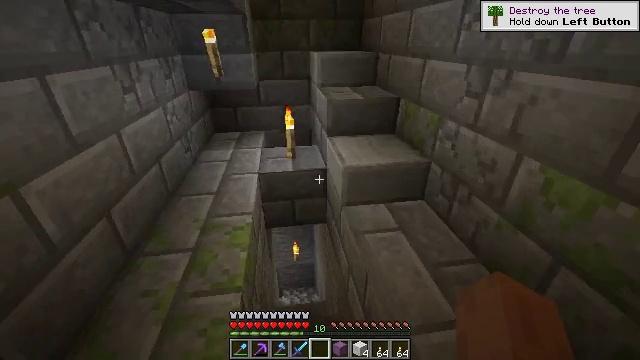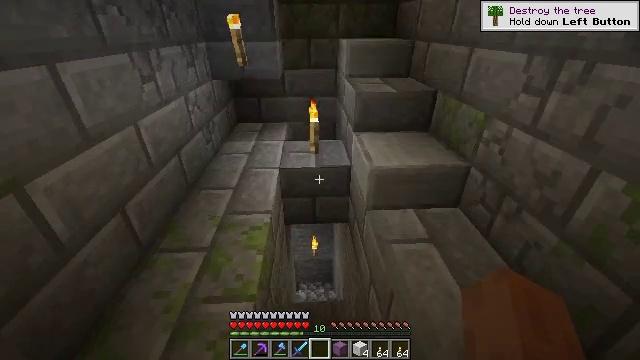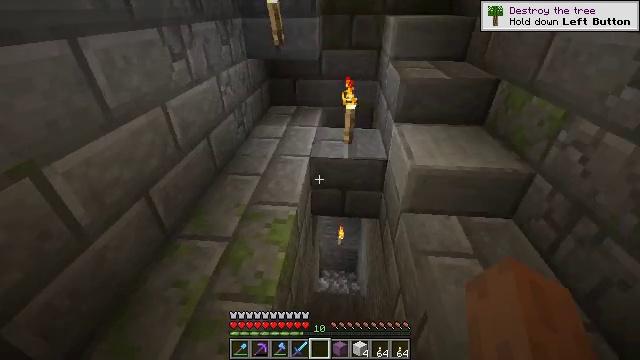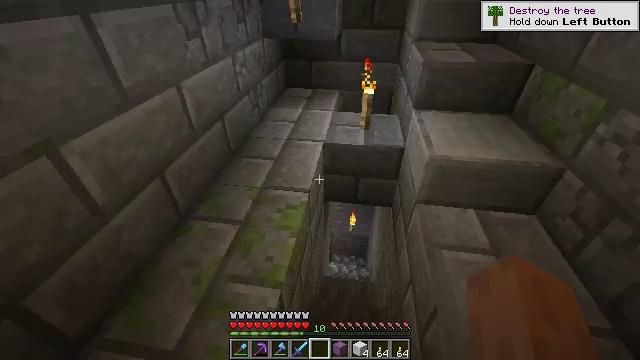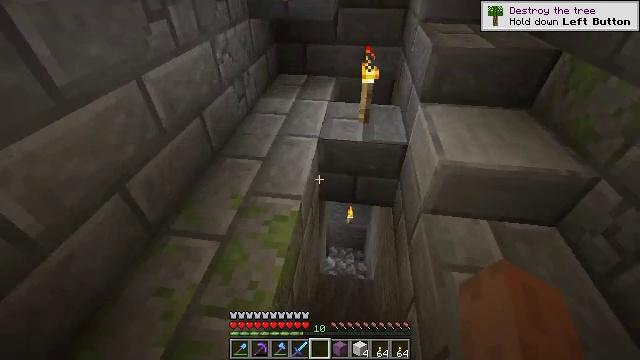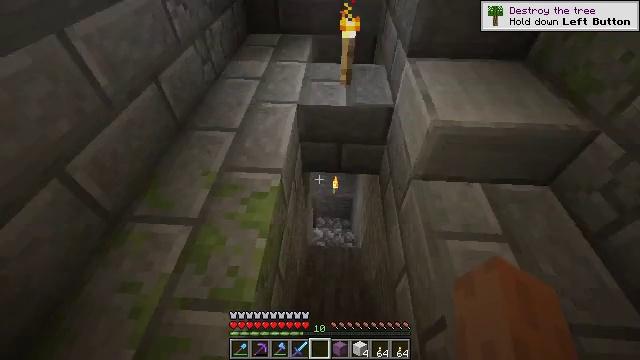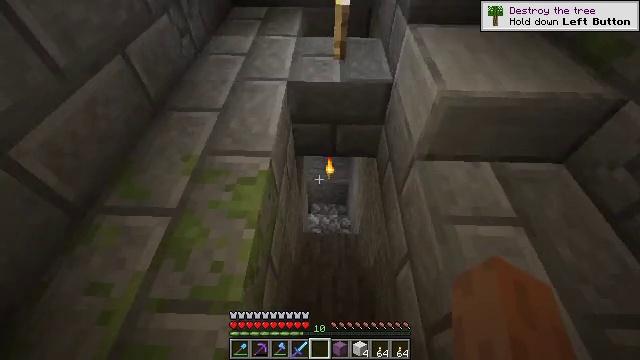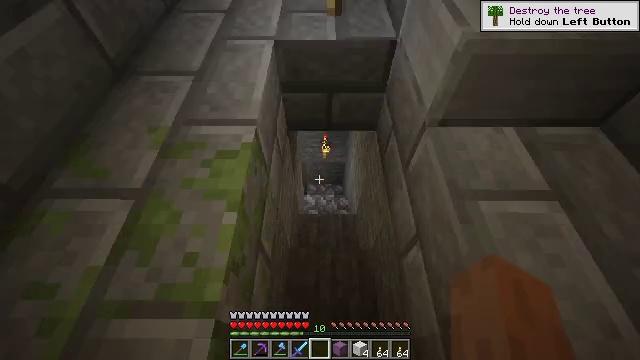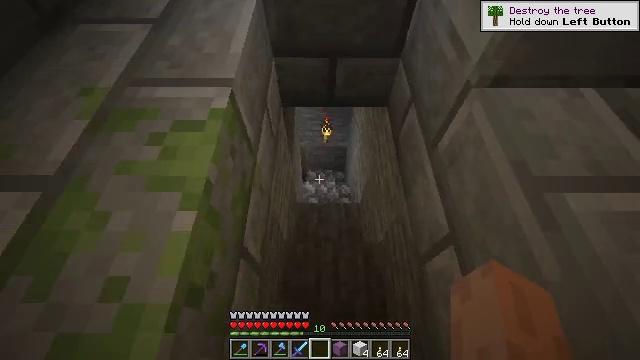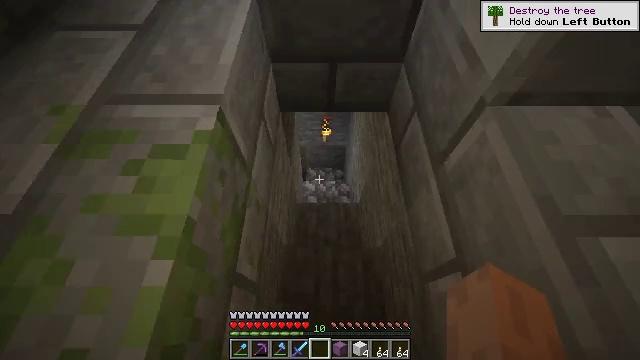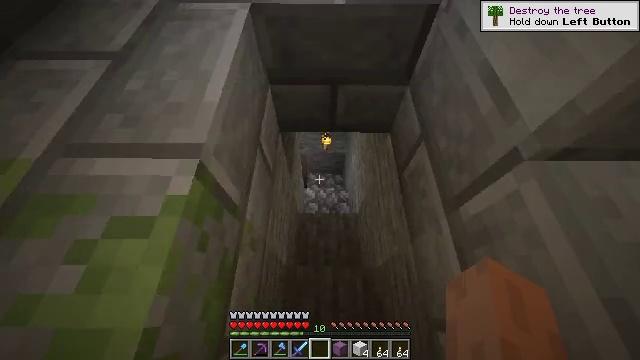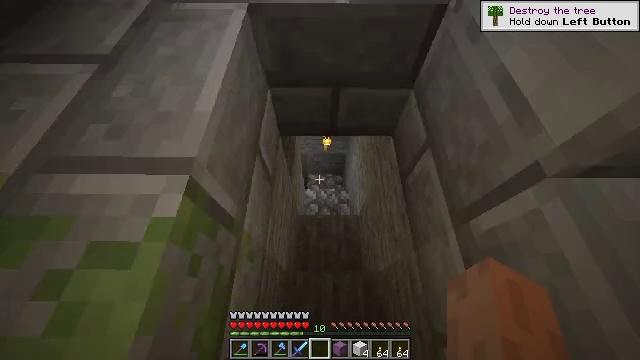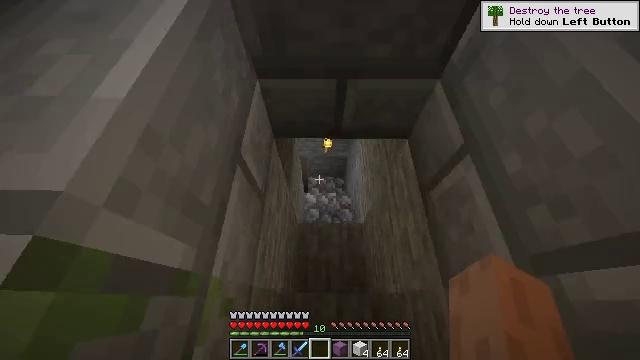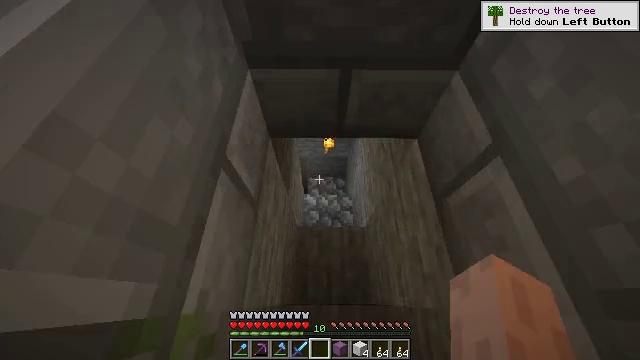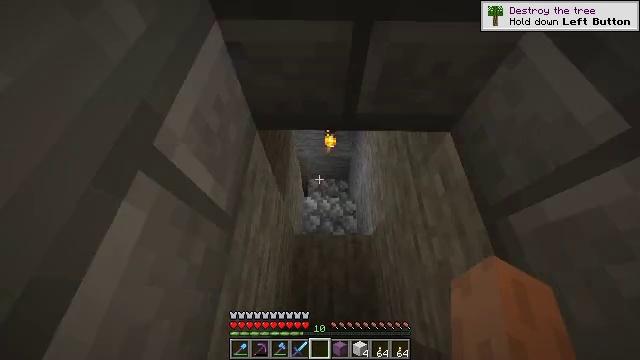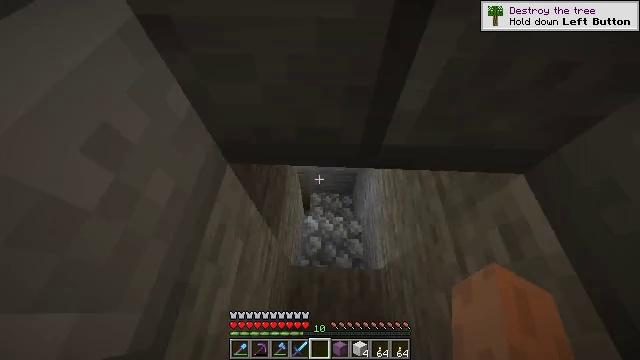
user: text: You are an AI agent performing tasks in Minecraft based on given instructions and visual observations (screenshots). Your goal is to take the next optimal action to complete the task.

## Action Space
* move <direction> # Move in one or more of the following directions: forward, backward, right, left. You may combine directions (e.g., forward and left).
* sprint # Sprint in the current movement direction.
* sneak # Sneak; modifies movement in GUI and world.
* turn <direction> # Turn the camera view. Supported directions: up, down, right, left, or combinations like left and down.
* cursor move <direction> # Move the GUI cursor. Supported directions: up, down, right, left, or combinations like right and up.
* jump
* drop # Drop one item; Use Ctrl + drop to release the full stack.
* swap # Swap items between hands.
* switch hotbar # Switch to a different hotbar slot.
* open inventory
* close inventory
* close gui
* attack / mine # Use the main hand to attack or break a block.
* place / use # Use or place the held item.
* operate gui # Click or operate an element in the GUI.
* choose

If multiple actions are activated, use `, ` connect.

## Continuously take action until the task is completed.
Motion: motion action
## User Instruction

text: Break the oak door to remove it.
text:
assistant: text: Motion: move forward, turn left and down
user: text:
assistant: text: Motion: move forward, turn left and down
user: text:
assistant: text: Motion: move forward, turn left and down
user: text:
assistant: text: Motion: move forward, turn down
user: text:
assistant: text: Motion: move forward, turn right and down
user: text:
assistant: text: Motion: move forward, turn right and down
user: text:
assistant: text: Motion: move forward, turn right and down
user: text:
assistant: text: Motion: move forward, sprint, turn down
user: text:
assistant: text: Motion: move forward, sprint, turn down
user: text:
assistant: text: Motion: move forward, sprint
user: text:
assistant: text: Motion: move forward, sprint
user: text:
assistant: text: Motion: move forward, sprint
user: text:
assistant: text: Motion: move forward
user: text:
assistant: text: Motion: move forward
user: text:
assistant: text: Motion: move forward, turn left and up
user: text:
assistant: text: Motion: move forward, turn right and up
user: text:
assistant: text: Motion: move forward, turn right
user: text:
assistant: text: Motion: move forward
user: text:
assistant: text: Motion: move forward, sprint
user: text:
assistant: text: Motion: move forward, sprint
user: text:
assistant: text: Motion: move forward, sprint
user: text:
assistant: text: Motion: move forward, sprint
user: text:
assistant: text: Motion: move forward
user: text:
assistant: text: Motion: move forward
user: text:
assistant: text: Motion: move forward, turn left
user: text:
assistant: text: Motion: move forward, turn left and up
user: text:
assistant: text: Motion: move forward, sprint, turn left
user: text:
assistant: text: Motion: move forward, sprint, turn left
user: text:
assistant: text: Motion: move forward, sprint, turn left
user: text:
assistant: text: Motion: move forward, sprint, turn left